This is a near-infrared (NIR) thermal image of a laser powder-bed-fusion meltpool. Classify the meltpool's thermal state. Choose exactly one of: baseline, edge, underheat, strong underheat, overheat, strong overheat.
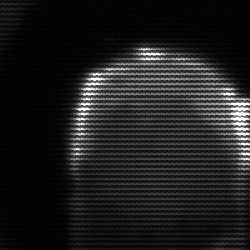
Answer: edge